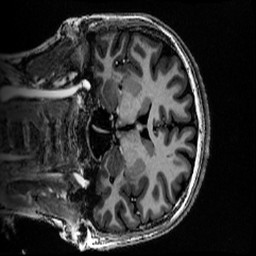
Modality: MP2RAGE
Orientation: coronal
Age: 20
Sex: female
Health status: healthy